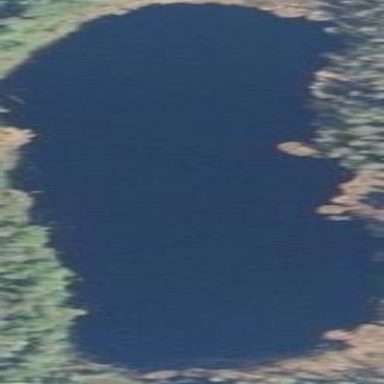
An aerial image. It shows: Pond surrounded by natural water.